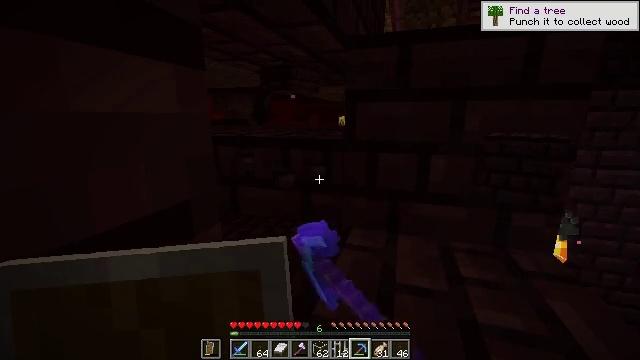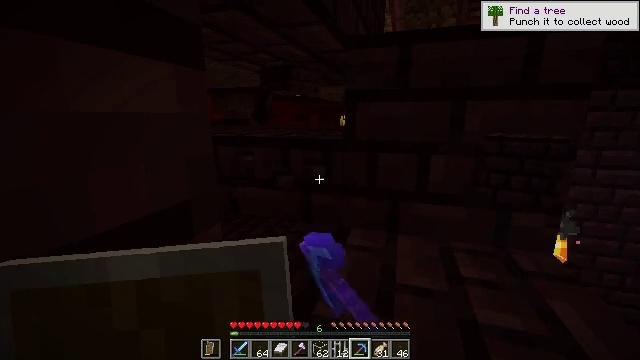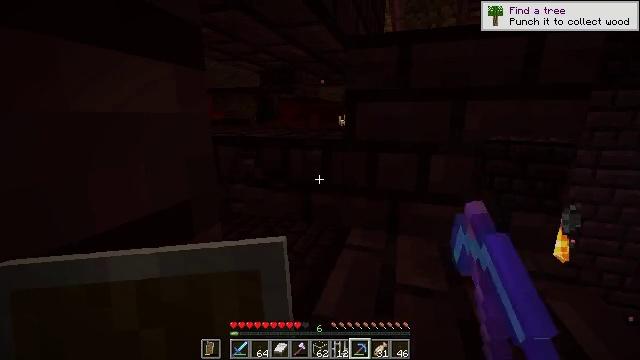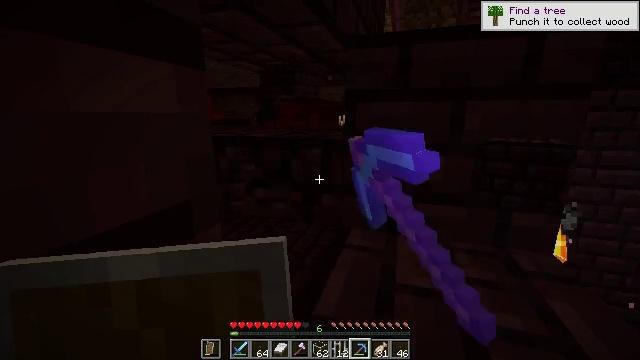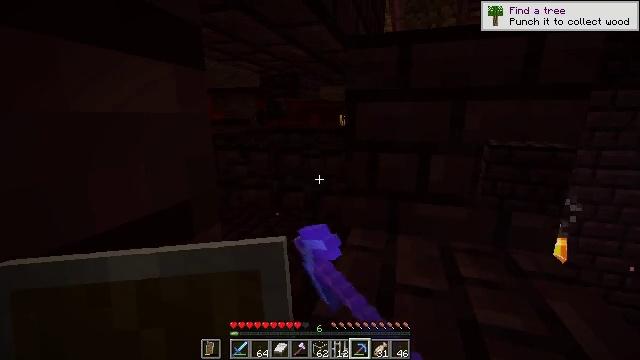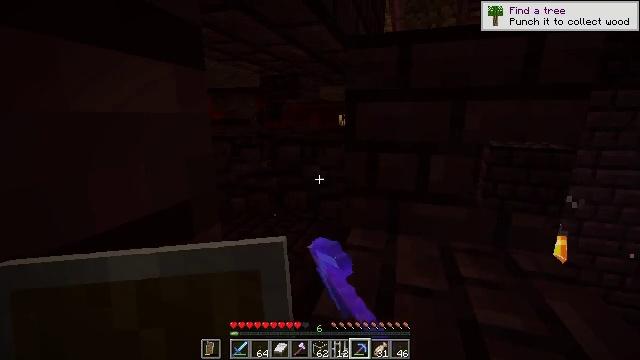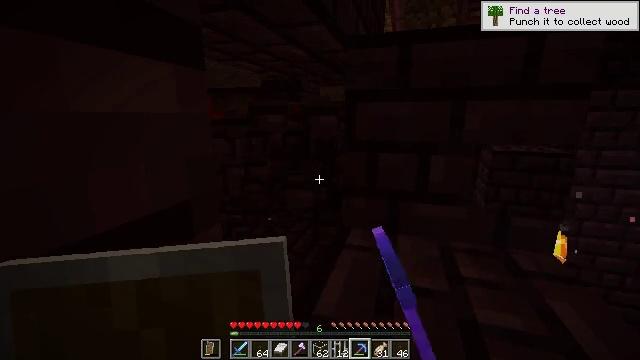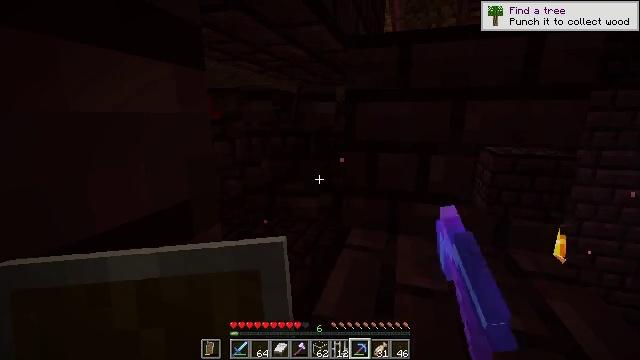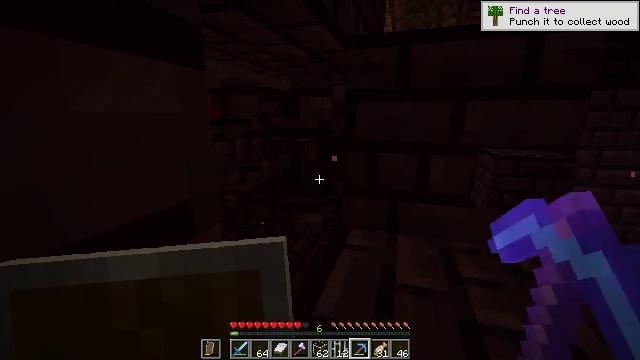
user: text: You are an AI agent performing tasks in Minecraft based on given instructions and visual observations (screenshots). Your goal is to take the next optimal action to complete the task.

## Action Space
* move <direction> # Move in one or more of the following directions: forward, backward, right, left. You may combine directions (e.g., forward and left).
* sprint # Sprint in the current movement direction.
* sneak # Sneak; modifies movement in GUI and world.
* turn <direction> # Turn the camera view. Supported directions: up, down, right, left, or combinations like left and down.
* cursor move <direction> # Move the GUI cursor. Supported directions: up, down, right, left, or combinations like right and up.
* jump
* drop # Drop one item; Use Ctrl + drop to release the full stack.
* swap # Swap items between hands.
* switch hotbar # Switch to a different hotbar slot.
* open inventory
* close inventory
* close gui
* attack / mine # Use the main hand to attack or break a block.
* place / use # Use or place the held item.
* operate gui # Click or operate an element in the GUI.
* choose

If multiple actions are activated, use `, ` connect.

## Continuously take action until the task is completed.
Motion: motion action
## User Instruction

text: Remove the nether brick slab from its place.
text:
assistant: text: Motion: attack / mine
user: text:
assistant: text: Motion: attack / mine
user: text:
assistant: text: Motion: attack / mine
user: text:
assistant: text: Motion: attack / mine
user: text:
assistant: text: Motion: no_op
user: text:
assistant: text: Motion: no_op
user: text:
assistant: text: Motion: no_op
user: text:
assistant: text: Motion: no_op
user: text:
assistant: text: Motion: no_op